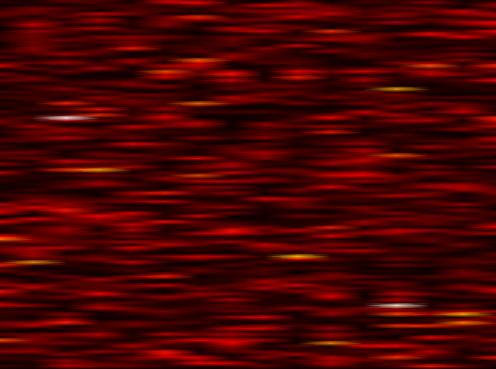
Label: FOFDM